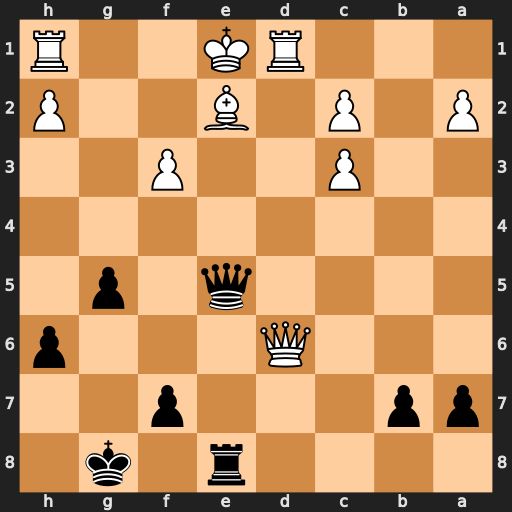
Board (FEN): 4r1k1/pp3p2/3Q3p/4q1p1/8/2P2P2/P1P1B2P/3RK2R
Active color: b
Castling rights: K
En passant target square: -
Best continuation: Qxe2#